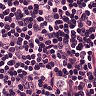
Metastatic tissue present: no